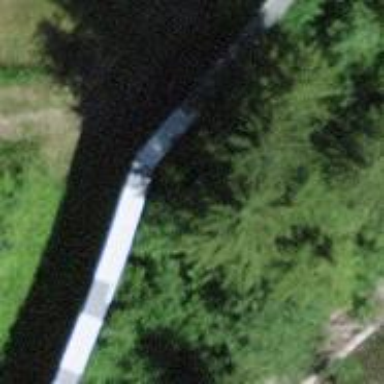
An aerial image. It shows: Wooden fence.